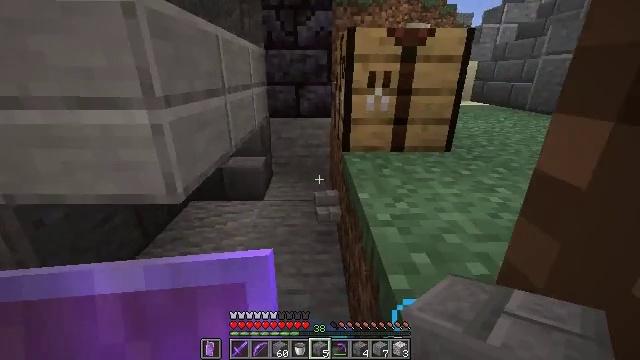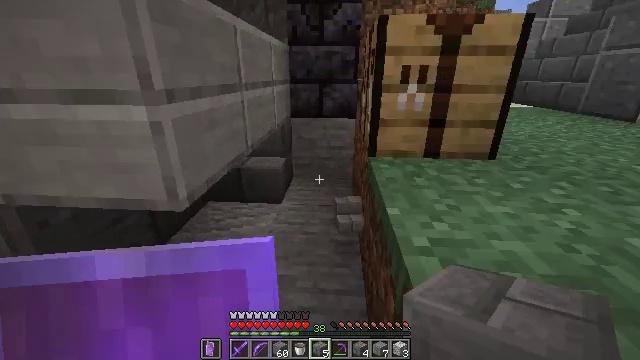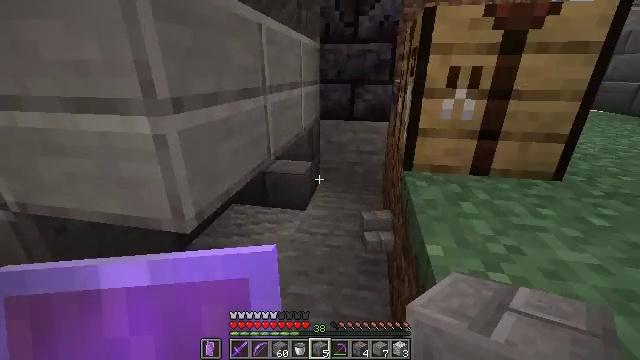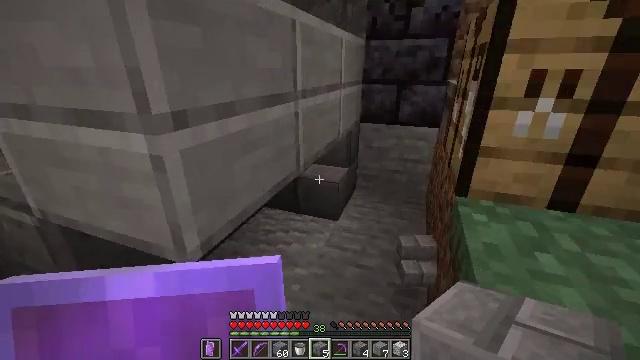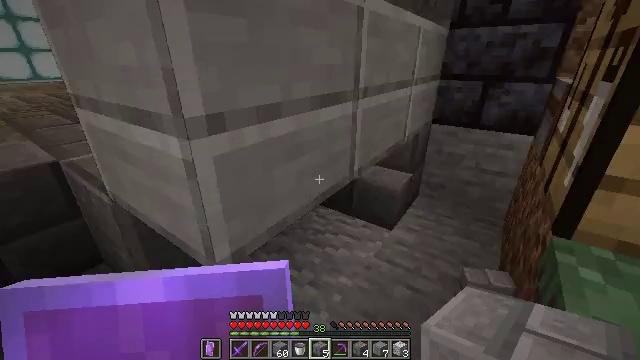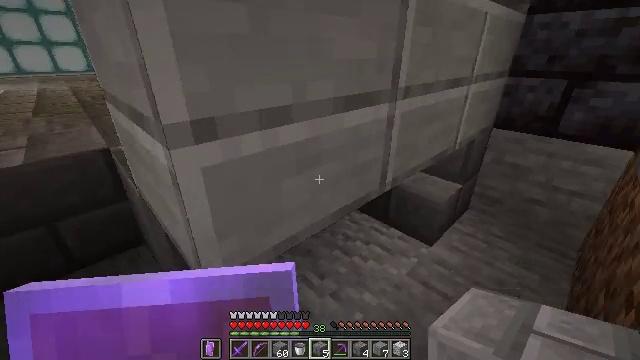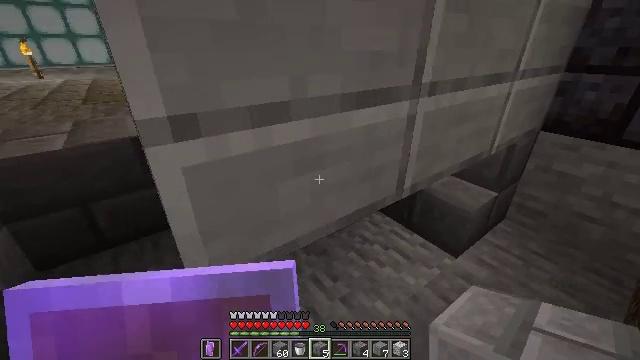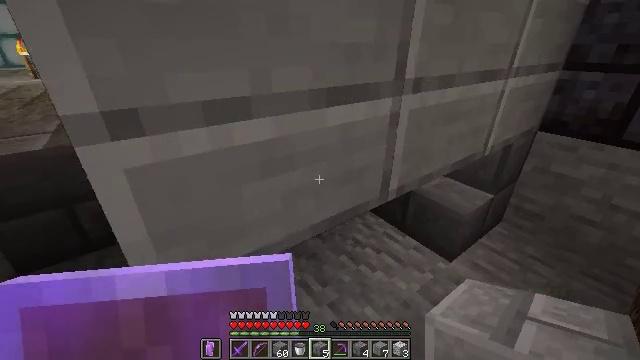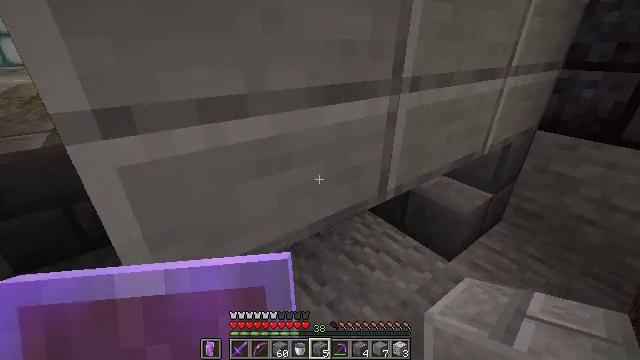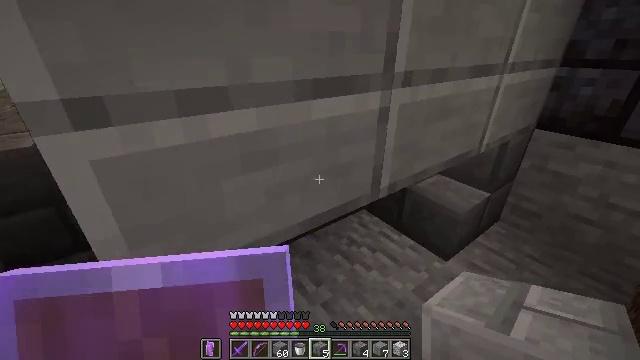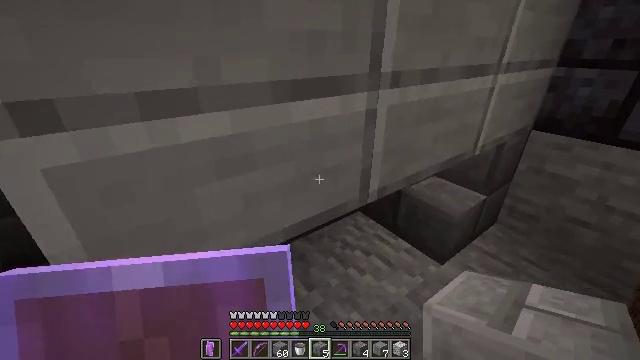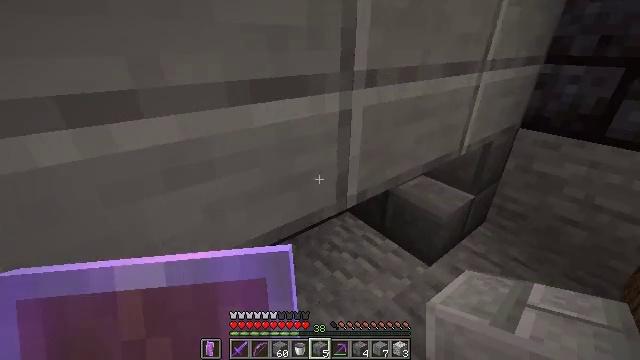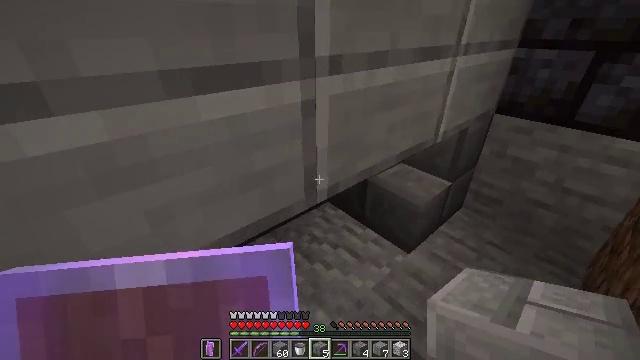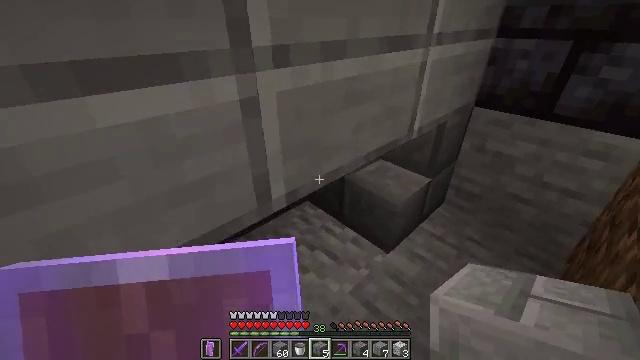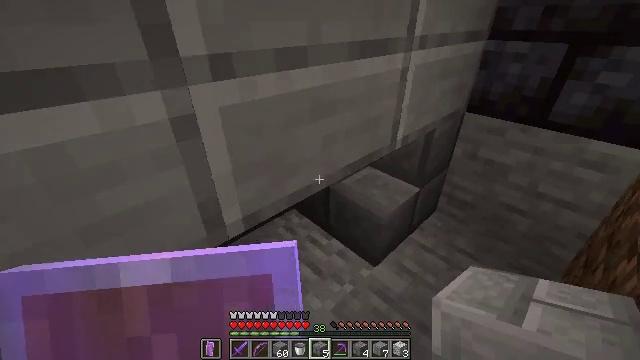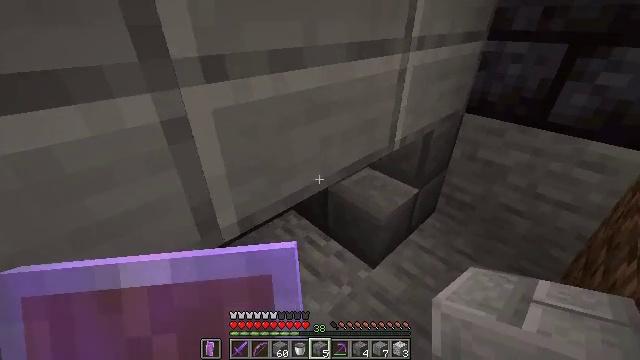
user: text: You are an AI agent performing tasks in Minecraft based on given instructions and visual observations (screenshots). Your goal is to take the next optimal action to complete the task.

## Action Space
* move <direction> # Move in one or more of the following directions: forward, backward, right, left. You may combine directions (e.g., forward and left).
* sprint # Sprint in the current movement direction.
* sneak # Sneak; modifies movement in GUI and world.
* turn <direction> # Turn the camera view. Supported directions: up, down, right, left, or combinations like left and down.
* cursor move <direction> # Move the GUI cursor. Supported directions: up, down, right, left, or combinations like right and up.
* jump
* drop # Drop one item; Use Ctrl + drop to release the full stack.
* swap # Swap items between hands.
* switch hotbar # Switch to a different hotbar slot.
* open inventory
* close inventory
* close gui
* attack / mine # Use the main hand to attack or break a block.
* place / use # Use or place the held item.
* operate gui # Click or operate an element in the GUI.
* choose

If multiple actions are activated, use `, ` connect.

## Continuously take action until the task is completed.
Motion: motion action
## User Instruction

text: Break the stone brick stairs.
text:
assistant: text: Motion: move forward, turn left
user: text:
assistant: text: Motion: move forward and move right, turn left
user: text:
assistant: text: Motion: move forward and move right, turn left
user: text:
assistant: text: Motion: move forward and move right, turn left and down
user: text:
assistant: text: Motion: move forward and move right, turn left and down
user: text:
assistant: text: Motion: turn left and down
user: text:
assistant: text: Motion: no_op
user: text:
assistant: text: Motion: no_op
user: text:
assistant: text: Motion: no_op
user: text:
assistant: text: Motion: move right
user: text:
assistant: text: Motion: move right, turn right
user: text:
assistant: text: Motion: move right, turn right and down
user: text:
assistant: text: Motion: move right, turn right and down
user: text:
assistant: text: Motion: move right
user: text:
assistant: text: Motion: move right
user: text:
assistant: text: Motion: no_op
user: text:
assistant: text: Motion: turn left
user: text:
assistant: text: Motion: no_op
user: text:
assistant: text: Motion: no_op
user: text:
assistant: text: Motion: no_op
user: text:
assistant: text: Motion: no_op
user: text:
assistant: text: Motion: no_op
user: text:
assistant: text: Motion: no_op
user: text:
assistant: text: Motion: move right
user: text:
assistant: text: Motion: move right
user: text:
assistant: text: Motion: move right
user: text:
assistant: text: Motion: no_op
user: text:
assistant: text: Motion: turn down
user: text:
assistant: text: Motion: turn down
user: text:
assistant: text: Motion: turn down